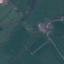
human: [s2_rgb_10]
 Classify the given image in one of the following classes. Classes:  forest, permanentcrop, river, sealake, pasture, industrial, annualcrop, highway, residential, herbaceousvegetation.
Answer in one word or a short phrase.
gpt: Pasture